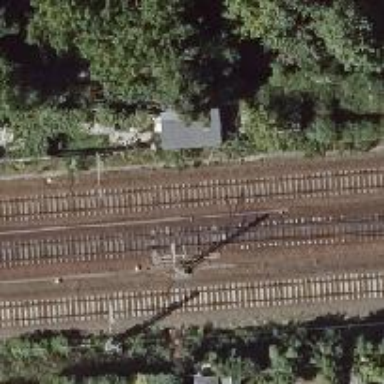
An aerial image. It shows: Railway switch with the turnout side on the right.